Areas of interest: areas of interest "Basketball Arena"
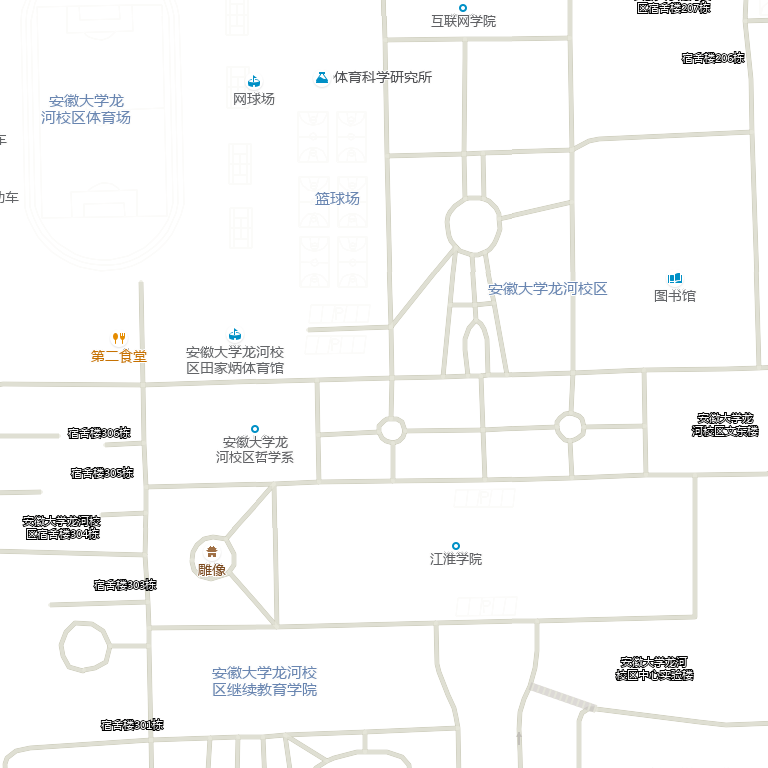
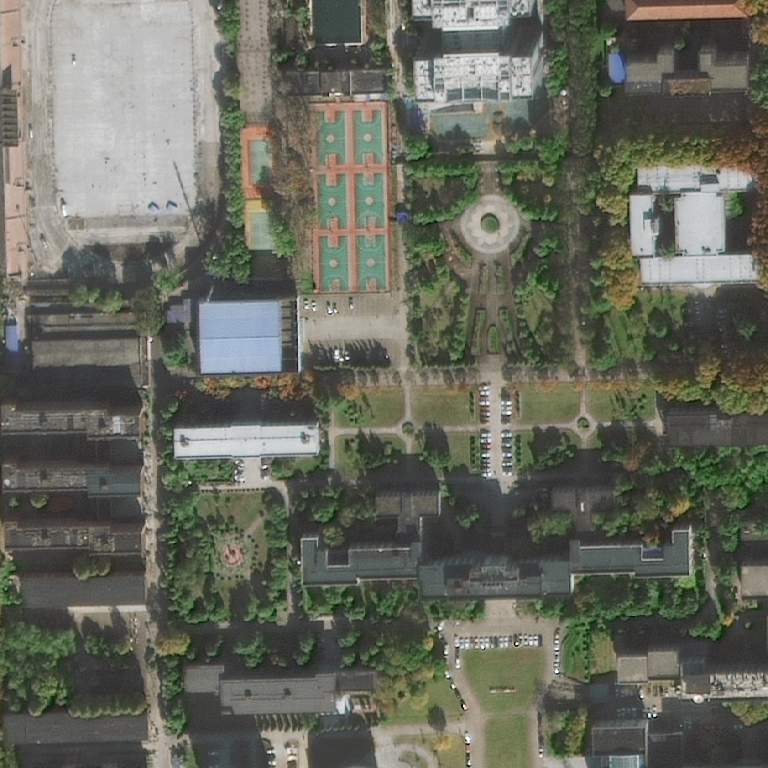